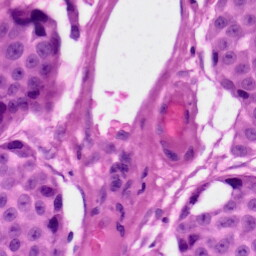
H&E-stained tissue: Skin